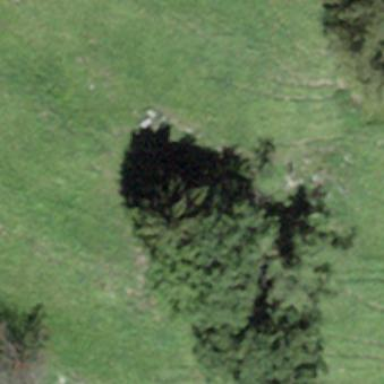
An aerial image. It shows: Forest area.